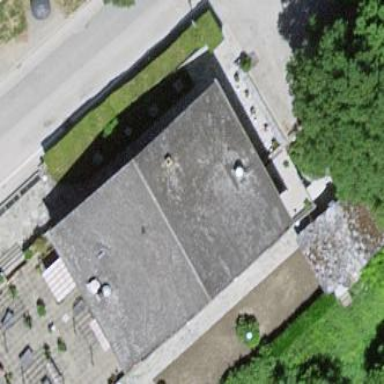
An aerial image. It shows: Restaurant in building.